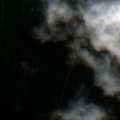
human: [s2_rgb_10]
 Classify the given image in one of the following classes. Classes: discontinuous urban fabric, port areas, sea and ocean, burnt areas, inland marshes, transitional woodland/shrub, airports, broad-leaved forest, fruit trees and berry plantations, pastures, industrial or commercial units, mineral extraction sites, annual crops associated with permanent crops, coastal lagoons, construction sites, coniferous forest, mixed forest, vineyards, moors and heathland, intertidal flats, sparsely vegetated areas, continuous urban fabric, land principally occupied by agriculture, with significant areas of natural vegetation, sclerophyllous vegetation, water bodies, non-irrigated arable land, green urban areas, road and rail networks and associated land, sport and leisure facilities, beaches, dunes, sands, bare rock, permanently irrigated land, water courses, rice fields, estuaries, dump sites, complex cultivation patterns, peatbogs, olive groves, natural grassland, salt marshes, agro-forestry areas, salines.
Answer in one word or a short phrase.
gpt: coniferous forest, mixed forest, transitional woodland/shrub